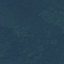
Land use / land cover: Forest